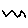
Label: zigzag